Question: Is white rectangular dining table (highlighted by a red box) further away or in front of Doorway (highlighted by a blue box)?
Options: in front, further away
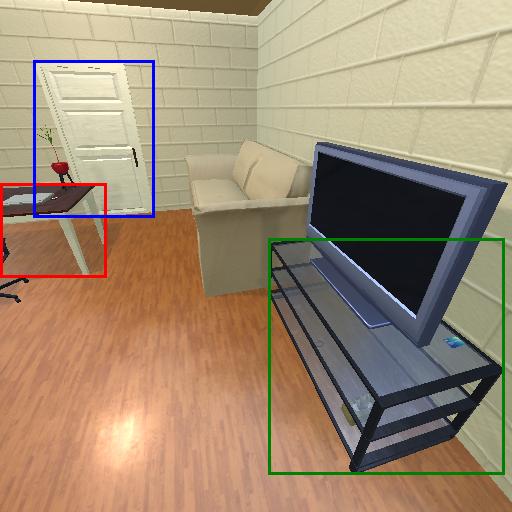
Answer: in front